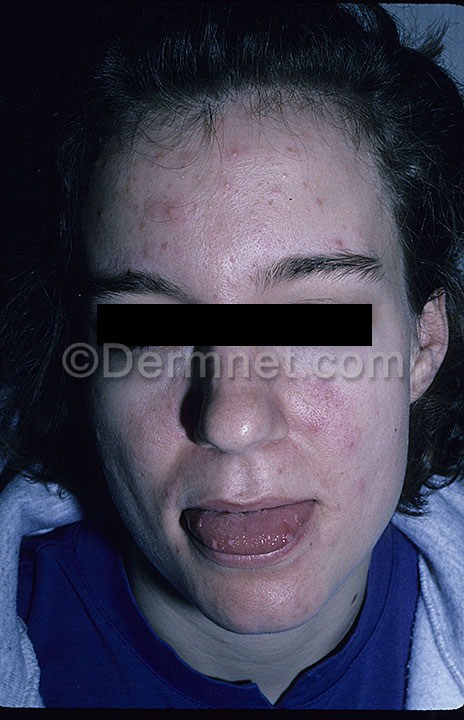
Disease: Warts Molluscum and other Viral Infections